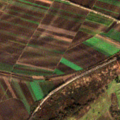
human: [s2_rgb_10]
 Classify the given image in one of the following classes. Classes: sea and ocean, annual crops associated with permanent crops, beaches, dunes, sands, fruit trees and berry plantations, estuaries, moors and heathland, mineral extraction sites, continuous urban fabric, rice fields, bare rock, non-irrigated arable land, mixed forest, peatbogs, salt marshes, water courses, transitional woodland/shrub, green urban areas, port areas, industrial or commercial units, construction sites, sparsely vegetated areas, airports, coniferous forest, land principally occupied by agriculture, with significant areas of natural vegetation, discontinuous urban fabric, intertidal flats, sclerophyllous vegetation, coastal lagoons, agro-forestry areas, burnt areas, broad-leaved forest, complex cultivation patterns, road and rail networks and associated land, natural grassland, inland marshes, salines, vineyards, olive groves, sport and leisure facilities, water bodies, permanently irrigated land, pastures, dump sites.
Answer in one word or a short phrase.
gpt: non-irrigated arable land, pastures, transitional woodland/shrub